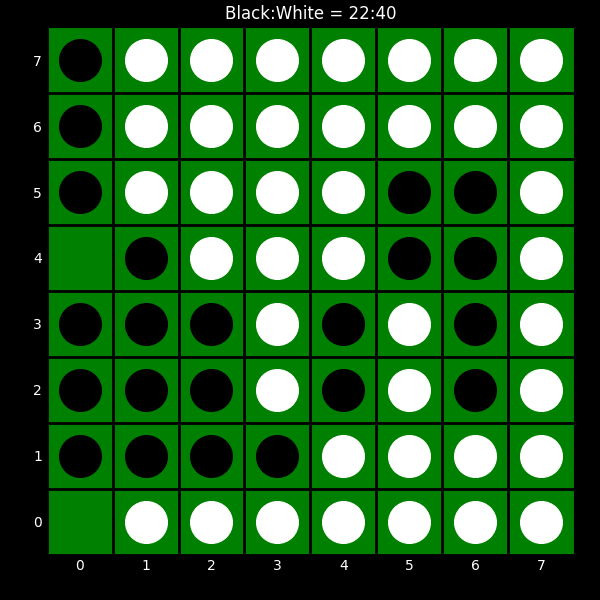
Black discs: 22
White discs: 40